Field crop: tomato
Growth stage: 1
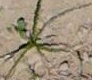
Species: cyperus